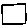
Label: square